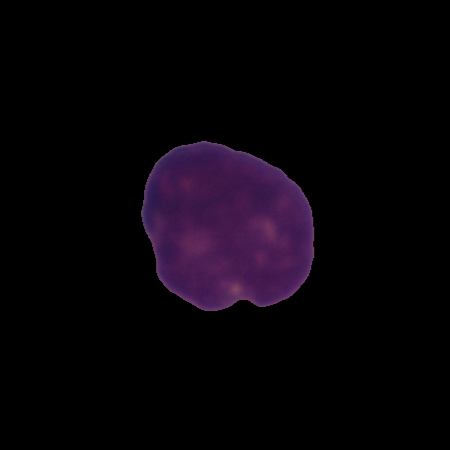
Label: healthy